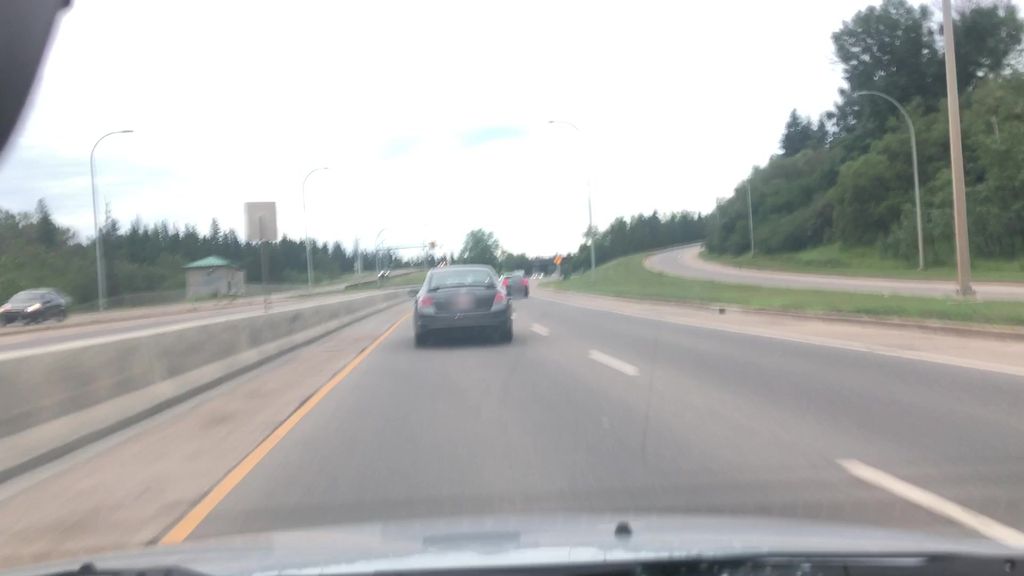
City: edmonton